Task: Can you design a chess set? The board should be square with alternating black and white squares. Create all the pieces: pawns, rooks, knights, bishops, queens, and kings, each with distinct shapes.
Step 2384:
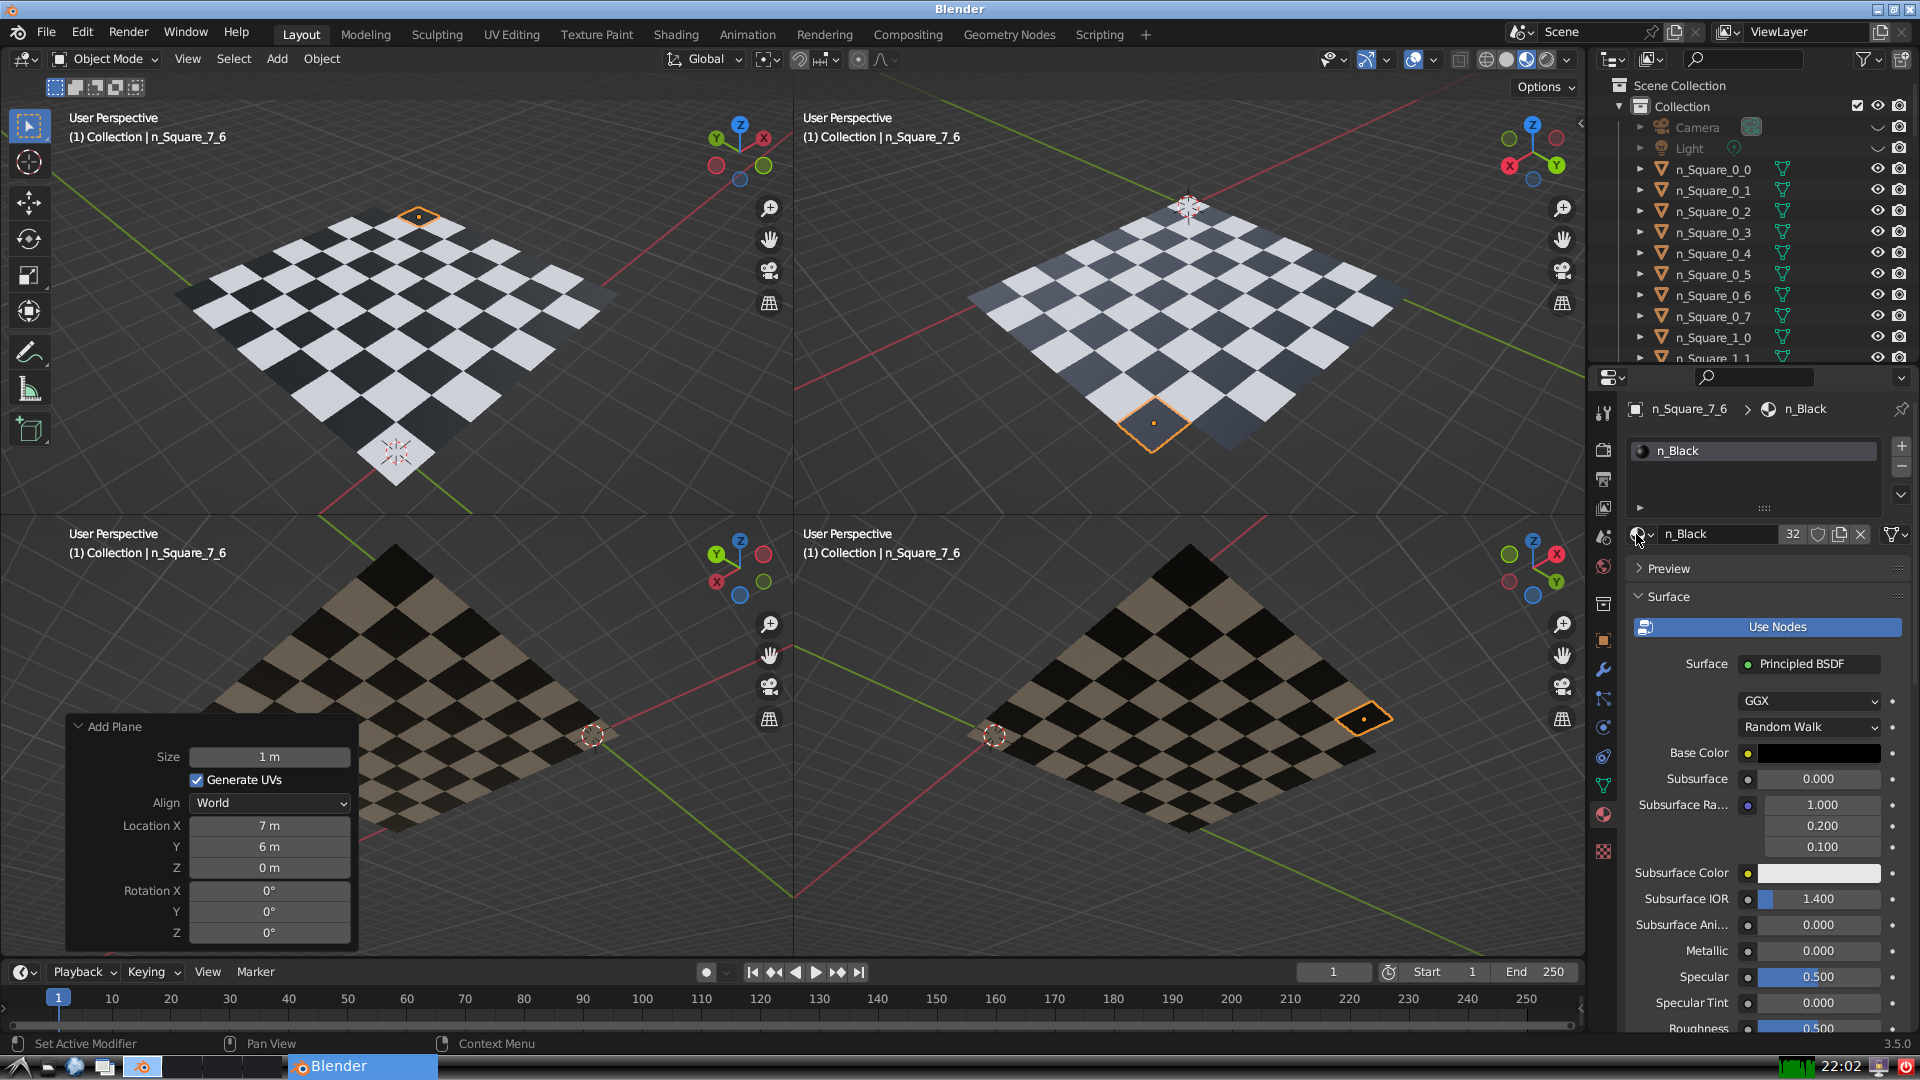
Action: {"mouse_move": [278, 58]}